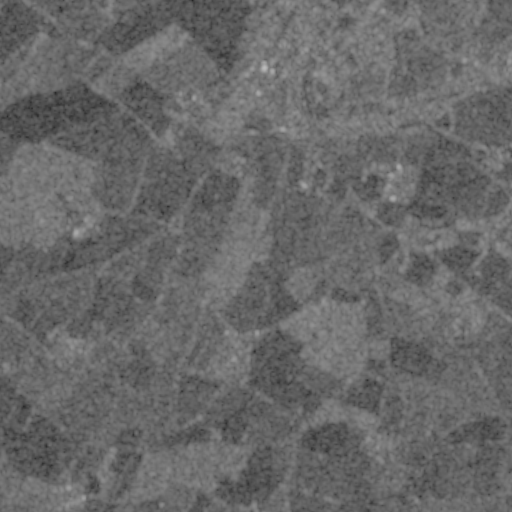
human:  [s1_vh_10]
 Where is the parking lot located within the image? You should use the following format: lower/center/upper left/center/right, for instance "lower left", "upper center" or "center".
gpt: The parking lot is located in the upper center of the image.
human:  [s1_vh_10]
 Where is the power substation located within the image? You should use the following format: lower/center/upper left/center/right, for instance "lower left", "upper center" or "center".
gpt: The power substation is located in the upper center of the image.
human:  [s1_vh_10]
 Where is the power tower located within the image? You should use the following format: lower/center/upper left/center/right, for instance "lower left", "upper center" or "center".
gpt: The power tower is located in the lower left of the image.
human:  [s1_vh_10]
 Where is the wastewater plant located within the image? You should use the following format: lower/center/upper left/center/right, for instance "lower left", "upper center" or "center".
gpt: The wastewater plant is located in the upper right of the image.
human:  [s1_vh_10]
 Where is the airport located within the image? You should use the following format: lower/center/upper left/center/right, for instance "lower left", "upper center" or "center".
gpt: There is no airport in the image.

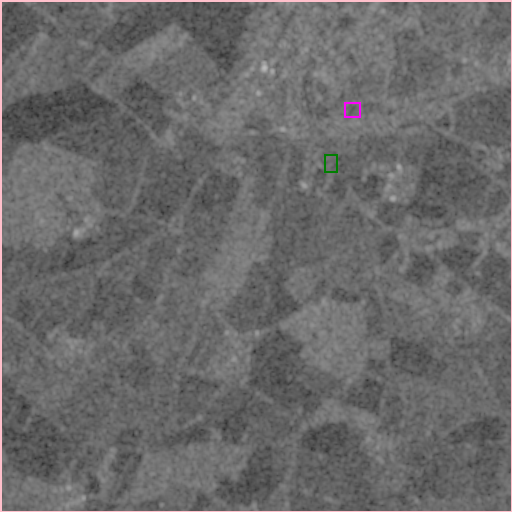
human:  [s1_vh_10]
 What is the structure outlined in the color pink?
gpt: The structure outlined in pink is a crop field.
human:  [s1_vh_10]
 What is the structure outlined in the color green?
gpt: The structure outlined in green is a park.
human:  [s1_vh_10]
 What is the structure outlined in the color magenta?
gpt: The structure outlined in magenta is a wastewater plant.
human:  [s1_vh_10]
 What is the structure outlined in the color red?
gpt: There is no red outline.